Chest X-ray. View position: AP
Patient age: 54
Patient sex: F
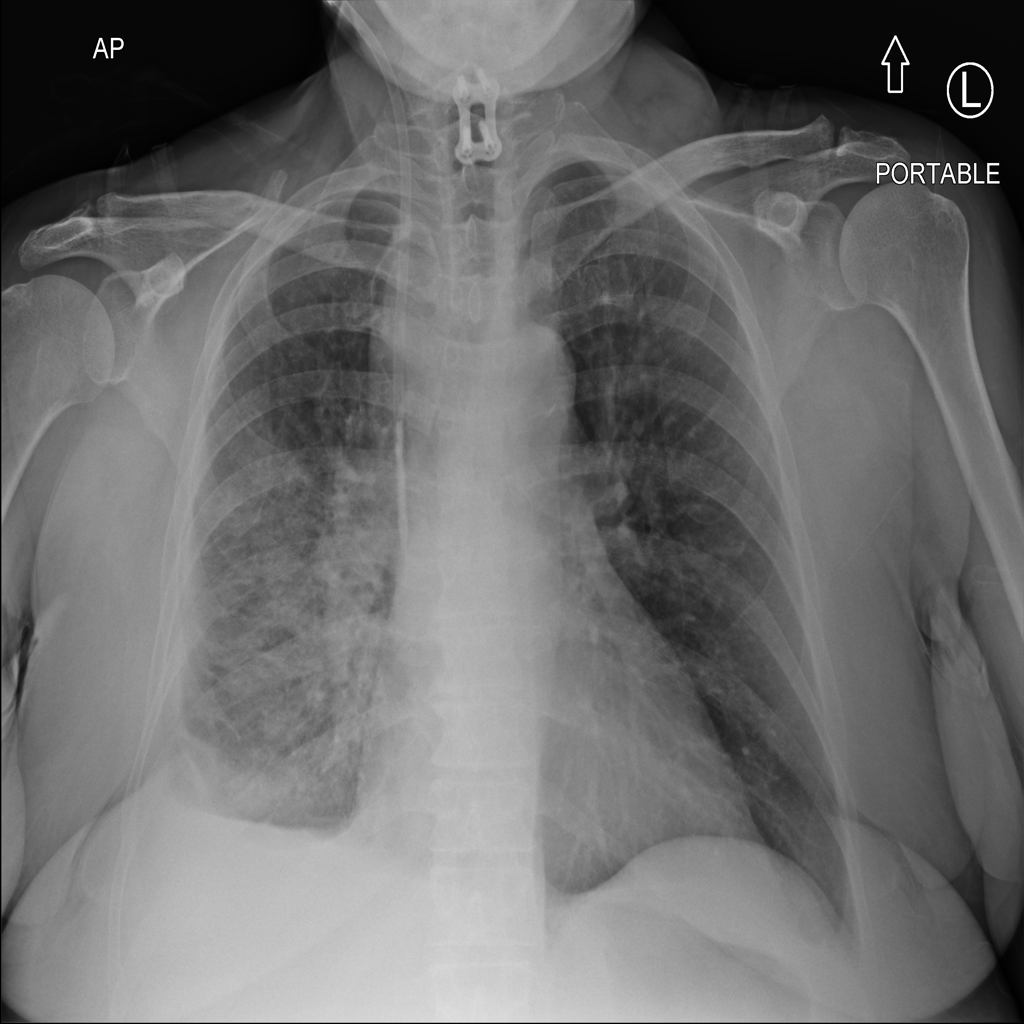
Finding: Pneumothorax